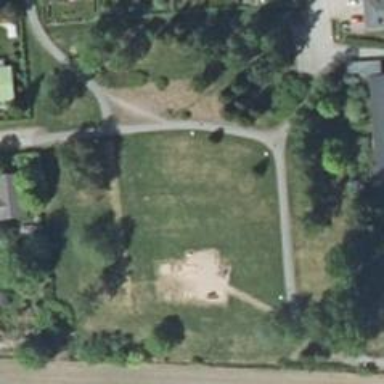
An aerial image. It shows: Lovely park for leisure and relaxation.